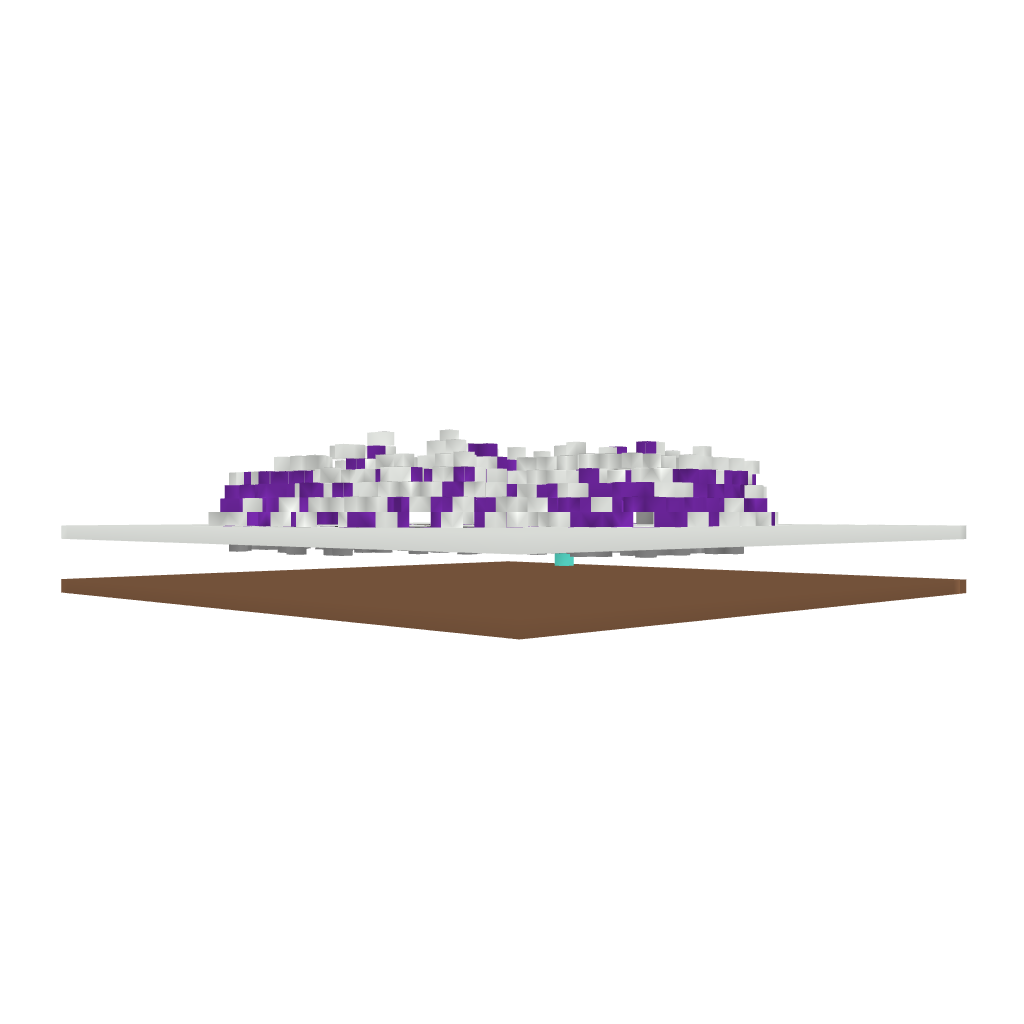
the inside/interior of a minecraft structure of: Secret Room